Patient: sex M, age 48
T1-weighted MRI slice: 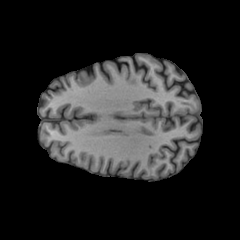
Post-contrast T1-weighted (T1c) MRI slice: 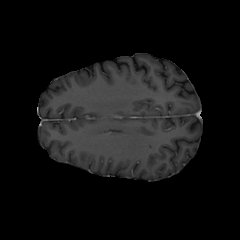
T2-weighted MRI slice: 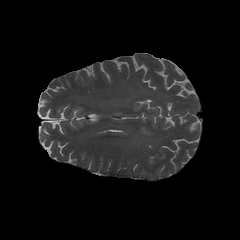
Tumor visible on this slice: no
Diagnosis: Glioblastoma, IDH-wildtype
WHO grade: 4